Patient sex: F
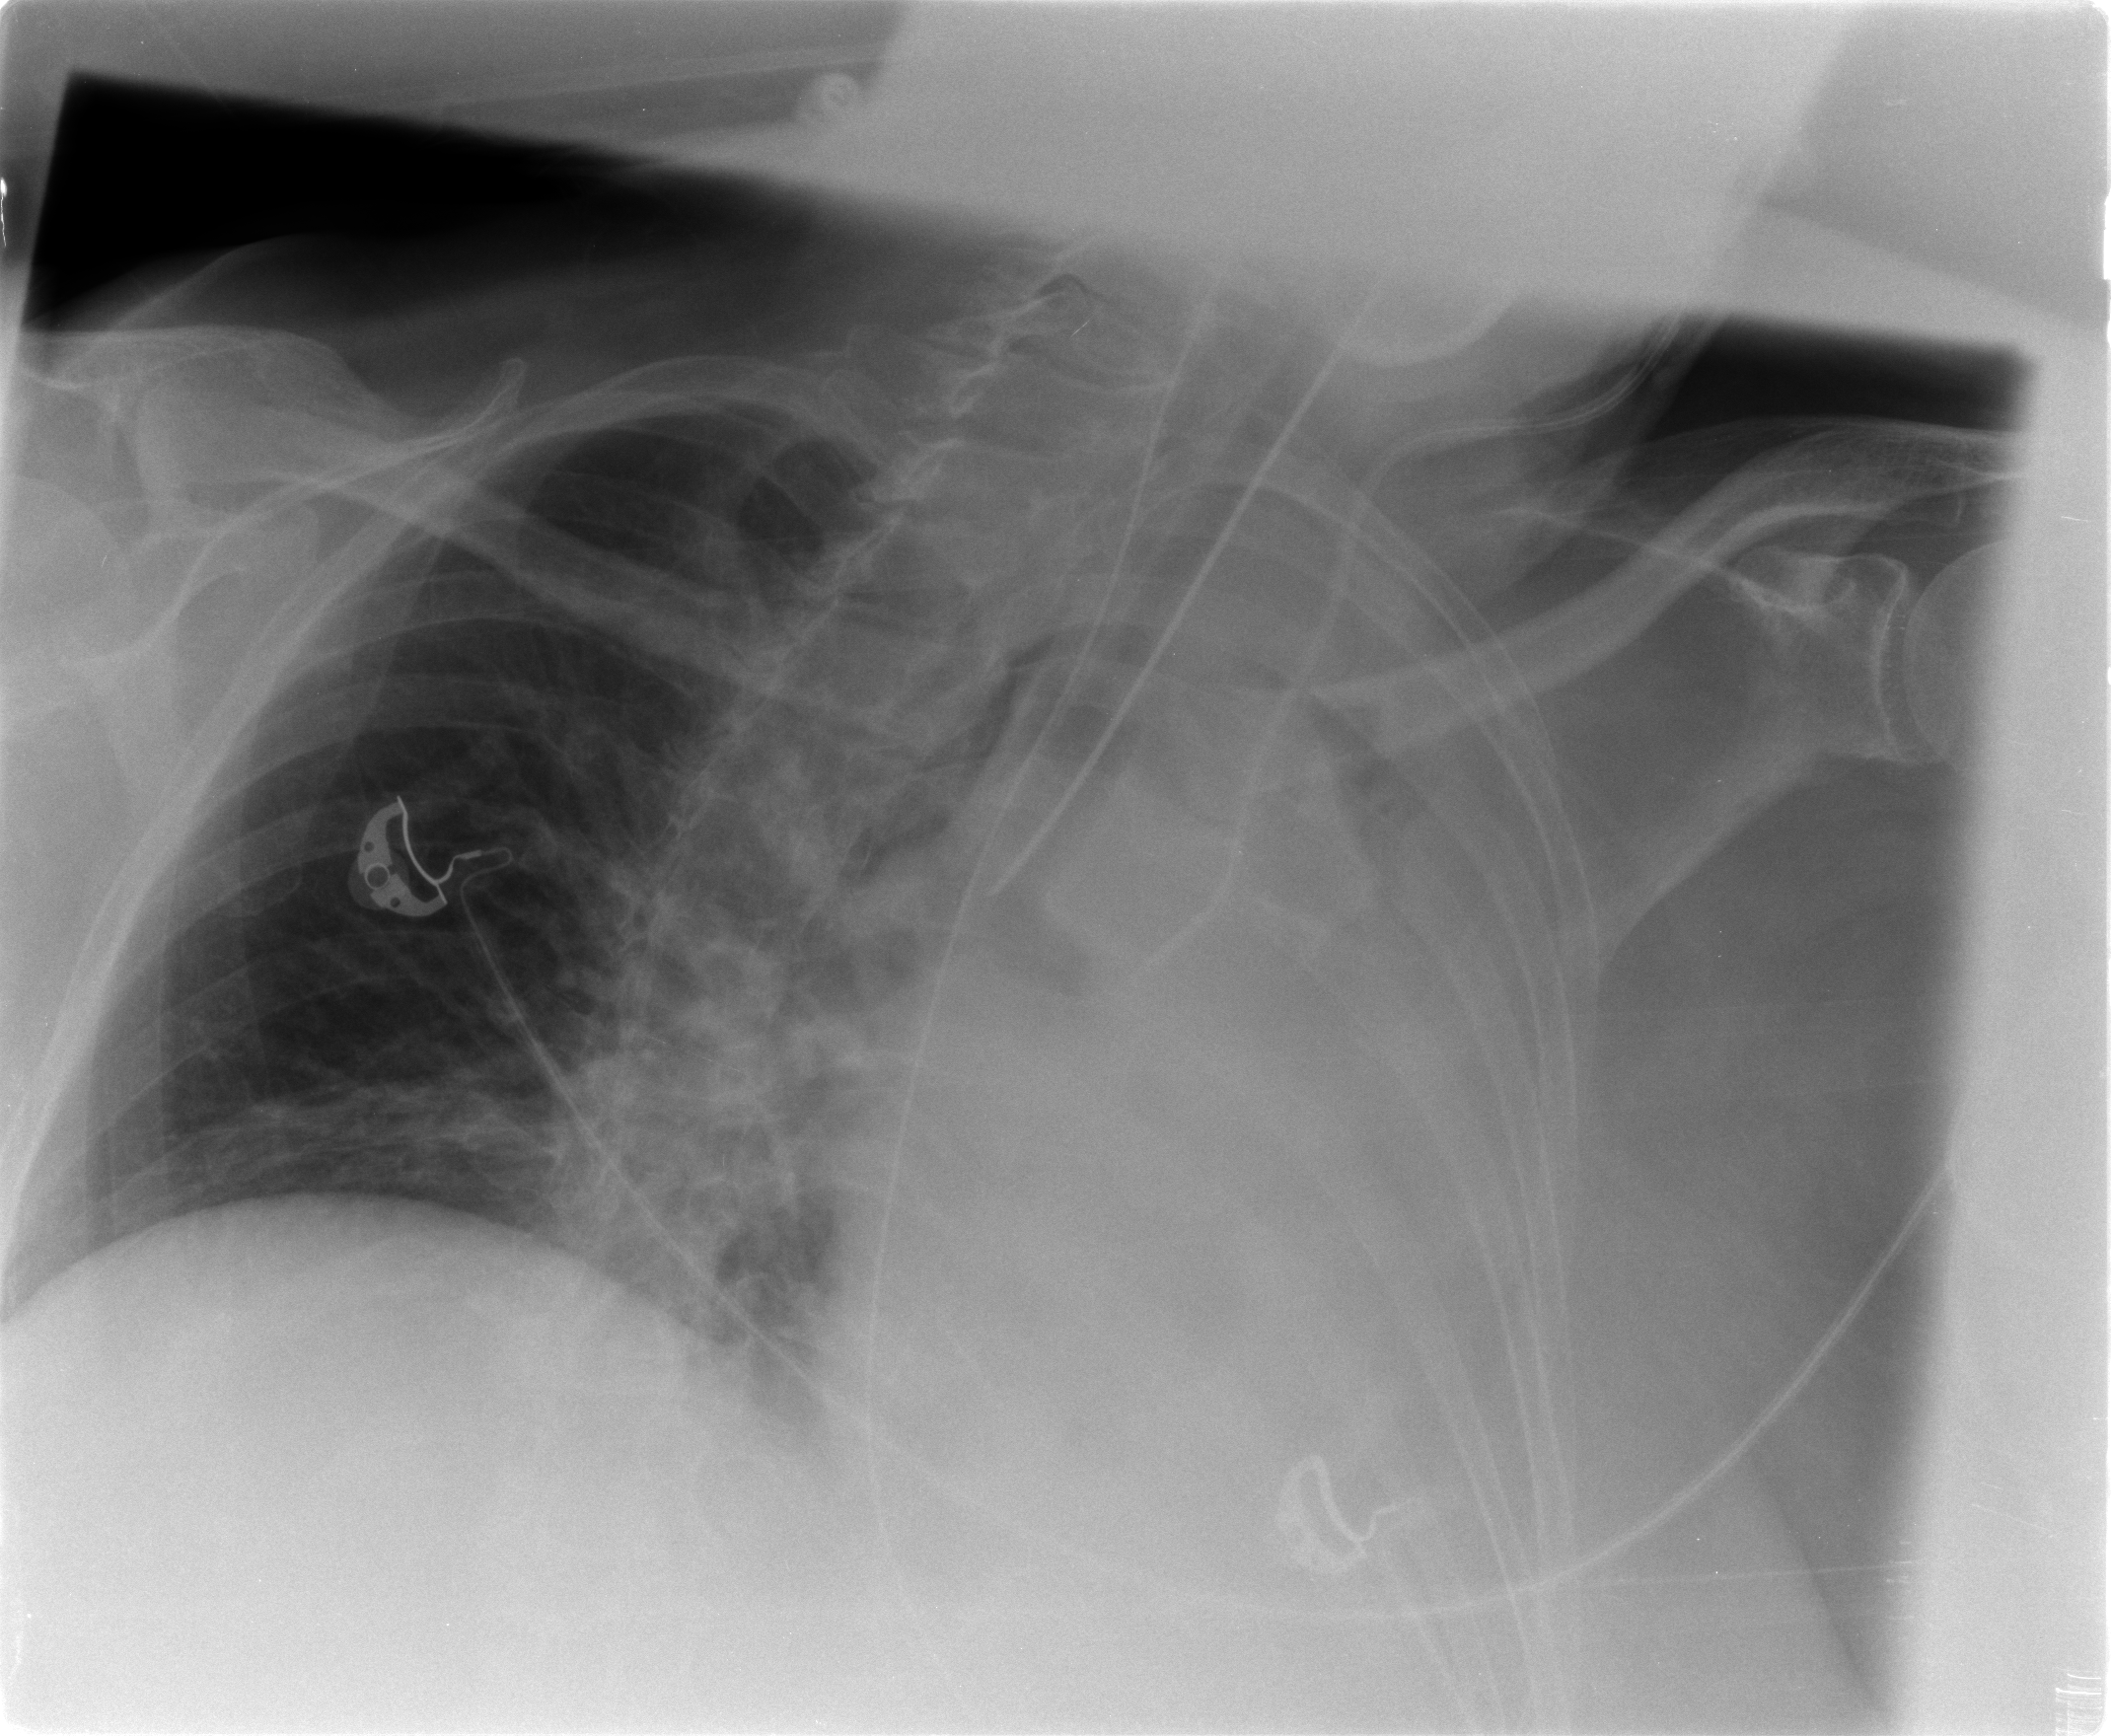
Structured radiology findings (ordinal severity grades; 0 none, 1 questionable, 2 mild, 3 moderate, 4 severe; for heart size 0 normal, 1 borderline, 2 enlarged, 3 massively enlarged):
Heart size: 0
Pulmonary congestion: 0
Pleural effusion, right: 0
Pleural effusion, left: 3
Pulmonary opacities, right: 0
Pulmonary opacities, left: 3
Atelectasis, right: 2
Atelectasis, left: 4